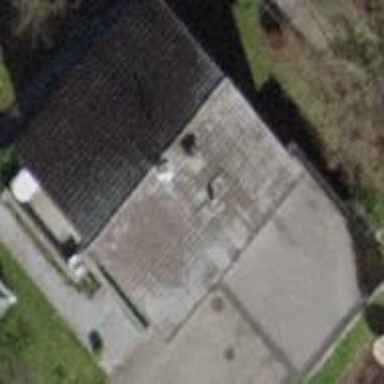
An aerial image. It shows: Detached building.